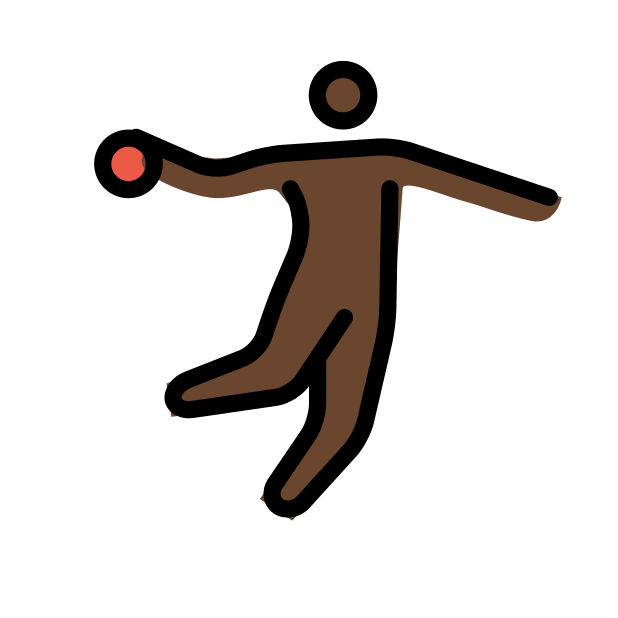
person playing handball: dark skin tone